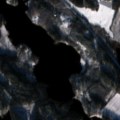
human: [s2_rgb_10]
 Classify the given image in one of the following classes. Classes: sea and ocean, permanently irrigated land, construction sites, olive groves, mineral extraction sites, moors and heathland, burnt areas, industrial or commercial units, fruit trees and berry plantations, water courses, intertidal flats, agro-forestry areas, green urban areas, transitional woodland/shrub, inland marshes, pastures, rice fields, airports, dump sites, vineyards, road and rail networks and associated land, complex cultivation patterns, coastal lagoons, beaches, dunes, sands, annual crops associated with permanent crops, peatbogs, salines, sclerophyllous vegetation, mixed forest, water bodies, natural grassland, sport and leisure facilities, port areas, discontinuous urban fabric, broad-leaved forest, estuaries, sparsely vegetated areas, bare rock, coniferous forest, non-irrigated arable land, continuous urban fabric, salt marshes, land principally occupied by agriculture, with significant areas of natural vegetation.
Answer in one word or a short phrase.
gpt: land principally occupied by agriculture, with significant areas of natural vegetation, broad-leaved forest, coniferous forest, mixed forest, water bodies